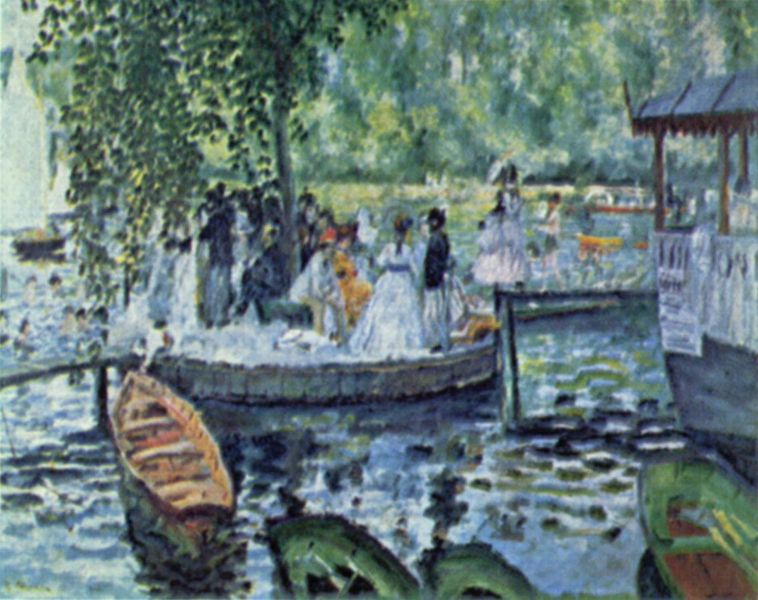
Titel: La Grenouillère
Künstler: Pierre Auguste Renoir
Standort: Stockholm
Institution: Nationalmuseum
Schlagwörter: baum, blau, blätter, gemälde, gruppe, himmel, laub, mann, meer, schatten, wasser, weiß, aquarell, baden, bäume, fluss, frauen, gelb, grün, impressionismus, landschaft, menschen, see, teich, ufer, braun, cafe, damen, frankreich, frau, haar, hell, hut, kleid, kleider, licht, männer, orange, paris, renoir, schwarz, dach, haus, park, schirm, sonnenschirm, wiese, expressionismus, fest, gesellschaft, herren, leute, mode, anzug, feier, lokal, band, barock, lang, mensch, öl, birke, birken, häuser, nass, natur, spiegelung, stamm, weide, brücke, gewässer, kanal, sonne, insel, stoff, kind, pflanzen, renaissance, rokoko, schön, wald, zart, boot, boote, kahn, kinder, terrasse, schiff, schiffe, segel, sommer, wellen, divisionismus, farben, aue, gelände, ausflug, idylle, picknick, figuren, kähne, anleger, kai, promenade, pier, steg, stämme, essen, monet, reflexe, ruderboot, vergnügen, manet, rodin, frühling, impression, unscharf, stege, froh, weiden, blautöne, reflexionen, schwimmen, idyllisch, restaurant, liebermann, pinselstrich, sonntag, verschwommen, bootshaus, picasso, seerosen, menschengruppe, spiegelungen, exterieur, plein air, hochzeit, watteau, icht, pavillon, monat, bau, waser, anlegestelle, trauerweide, lange kleider, ruderboote, schwimmer, ductus, menschne, reflektionen, gondel, barken, plattform, picknik, schleuse, nolde, spiegelunge, barke, samen, rundell, modisch, platform, schummerig, impressinismus, freizeitvergnügen, pikrurialismus, ausflugslokal, wasse3r, lboot